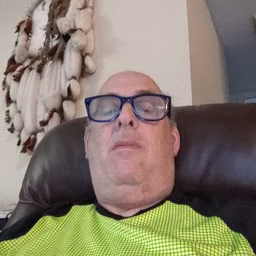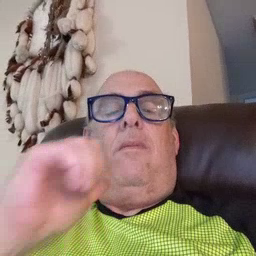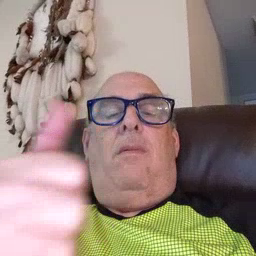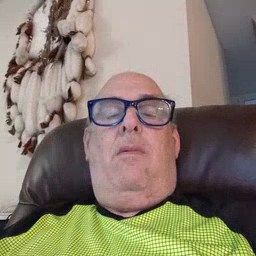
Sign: tomorrow